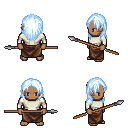
a pixel art fantasy rpg character, male body template, human, dark skin, white long-sleeve shirt, robe skirt, white cyan long hairstyle, spear, four views (front, back, left, right), 2x2 character sprite sheet, small pixel art, hard edges, no anti-aliasing